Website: lowes
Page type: delivery-shipping
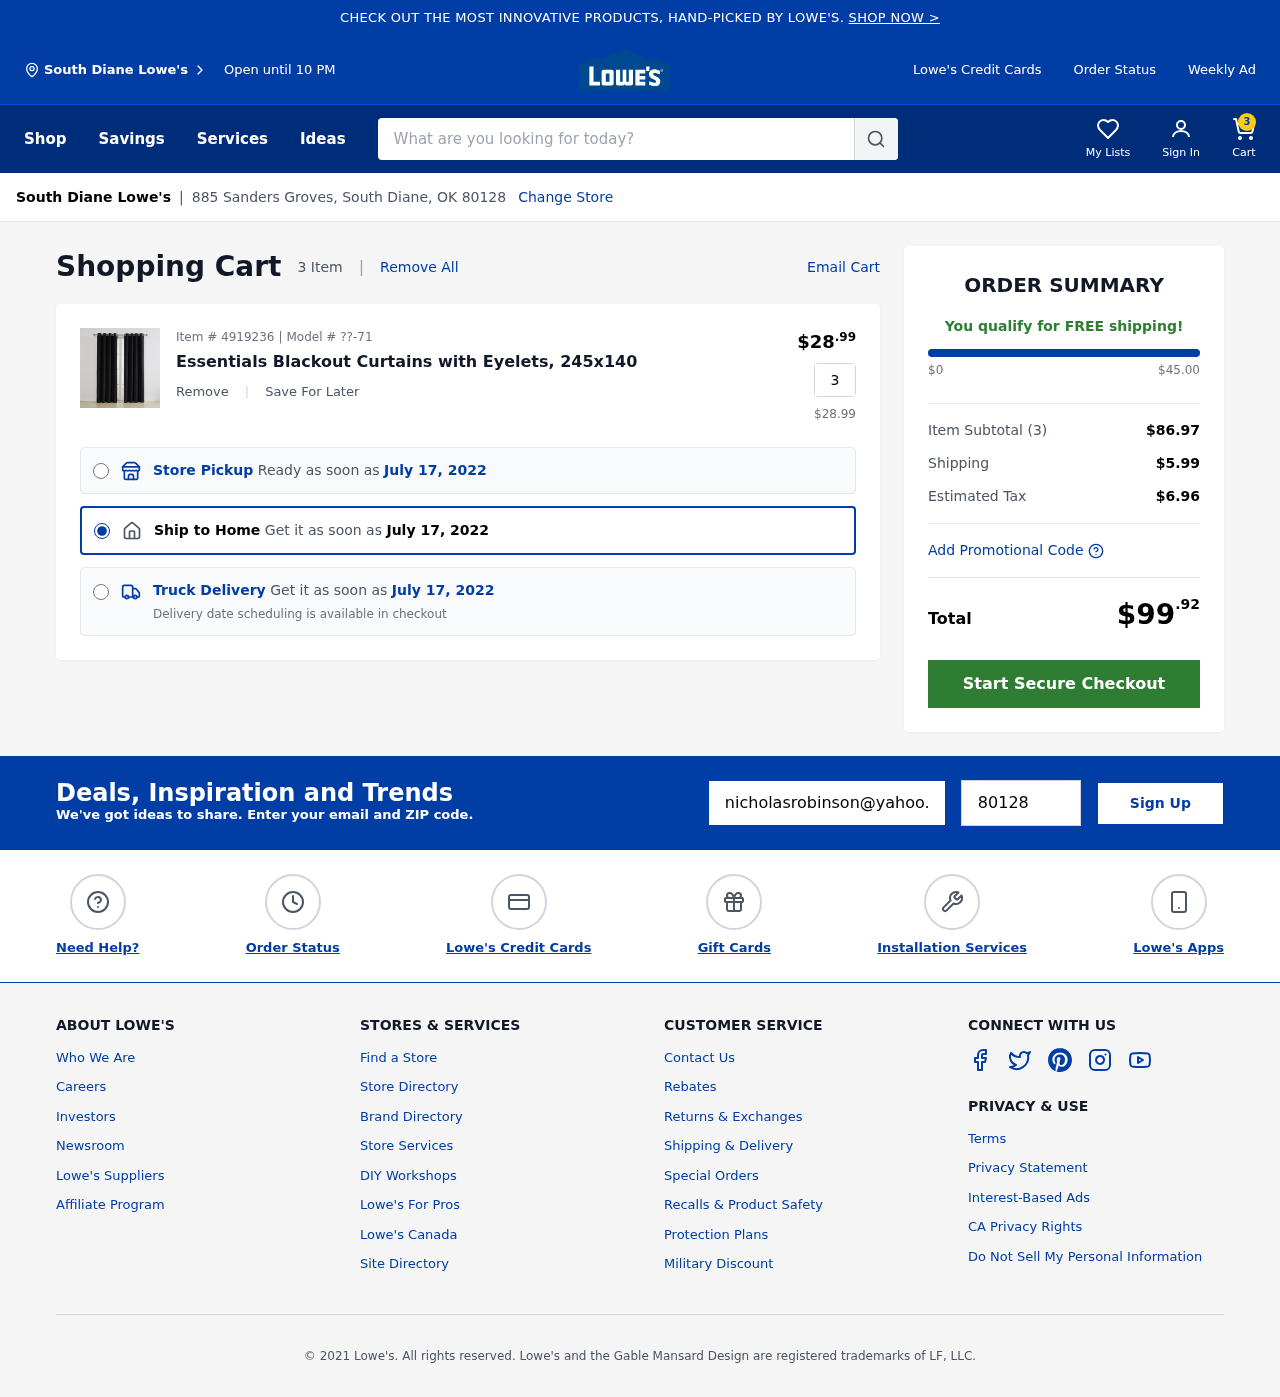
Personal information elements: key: PII_CITY
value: South Diane
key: PII_EMAIL
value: nicholasrobinson@yahoo.com
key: PII_POSTCODE
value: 80128
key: PII_STREET
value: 885 Sanders Groves
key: PII_CITY2
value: South Diane
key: PII_CITY_STATE_ZIP
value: South Diane, OK 80128
Product elements: key: PRODUCT1_NAME
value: Essentials Blackout Curtains with Eyelets, 245x140
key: PRODUCT1_PRICE
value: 28.99
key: PRODUCT1_QUANTITY
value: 3
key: PRODUCT1_MODEL
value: ??-71
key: PRODUCT1_PRICE2
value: $28.99
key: PRODUCT1_ITEM_NUMBER
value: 4919236
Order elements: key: ORDER_NUM_ITEMS
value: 3
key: ORDER_DELIVERY_DATE
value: July 17, 2022
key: ORDER_DELIVERY_DATE2
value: July 17, 2022
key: ORDER_DELIVERY_DATE3
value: July 17, 2022
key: ORDER_SUBTOTAL
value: $86.97
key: ORDER_SHIPPING_COST
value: $5.99
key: ORDER_TAX
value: $6.96
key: ORDER_TOTAL
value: $99.92
Search elements: key: HEADER_SEARCH
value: What are you looking for today?